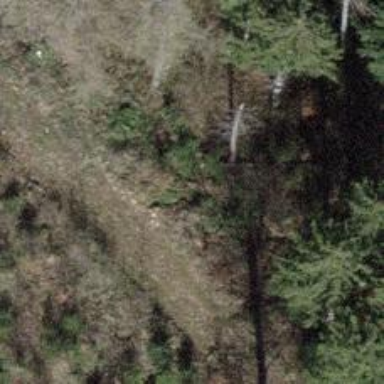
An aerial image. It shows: Path.